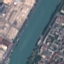
Land use / land cover class: River